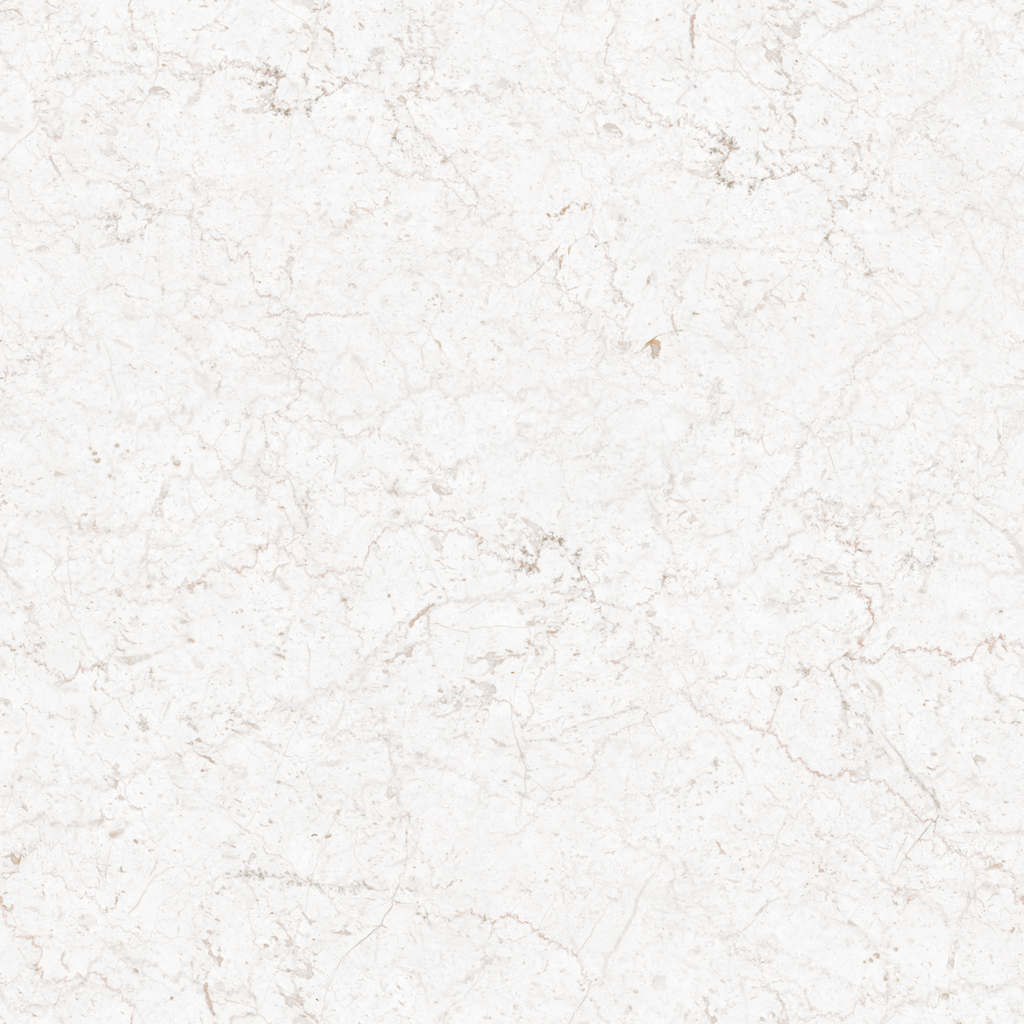
Texture map type: Color